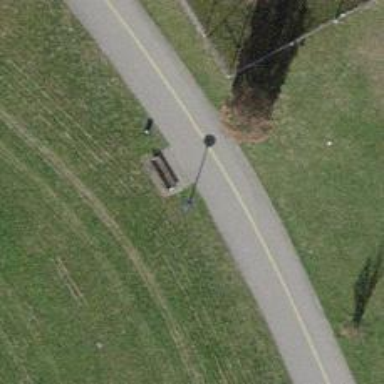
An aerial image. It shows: Bench for seating.